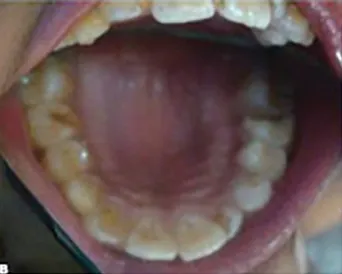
Tube and Loop" space maintainer (intraoral view):. Preoperative view of grossly mutilated 65.
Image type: medical_photograph (oral_photograph)